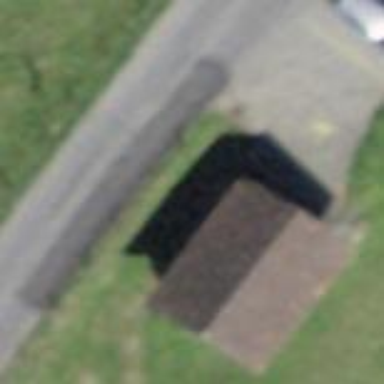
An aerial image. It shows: Garage building.